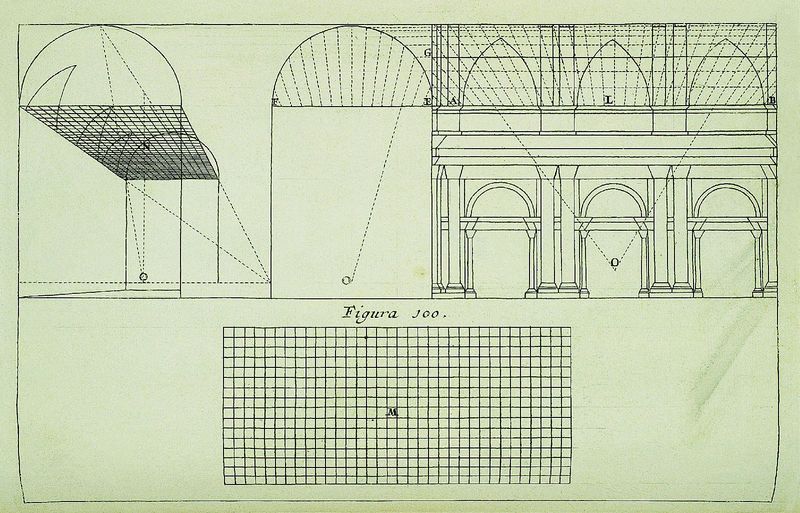
Titel: Konstruktionsmethode für das Langhausfresko von S. Ignazio
Künstler: Andrea Pozzo
Schlagwörter: pfeiler, skizze, säule, säulen, zeichnung, architektur, kirche, ansicht, bogen, fassade, italien, perspektive, studie, durchgang, bögen, karos, gang, gewölbe, palast, entwurf, quadrate, sims, gesims, spitzbögen, rundbögen, konstruktion, riss, aufriss, planzeichnung, figura, m, 100, figura 100